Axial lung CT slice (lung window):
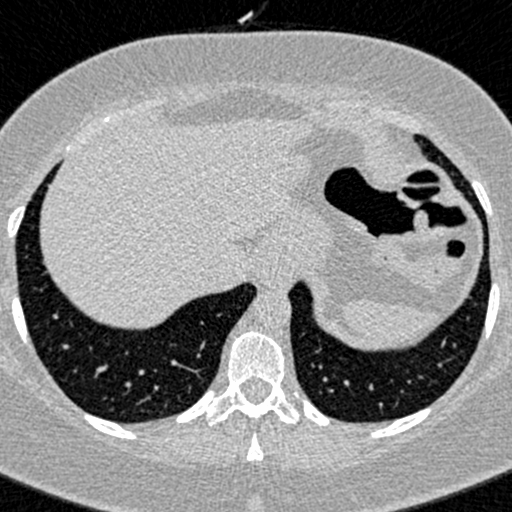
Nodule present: no